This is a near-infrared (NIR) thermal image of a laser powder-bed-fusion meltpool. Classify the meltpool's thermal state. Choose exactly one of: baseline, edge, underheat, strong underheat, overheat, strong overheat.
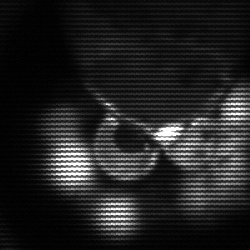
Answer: edge